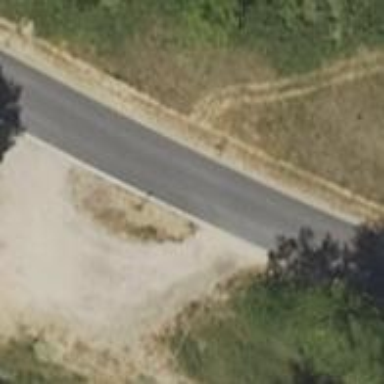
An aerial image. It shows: Secondary road with asphalt surface.